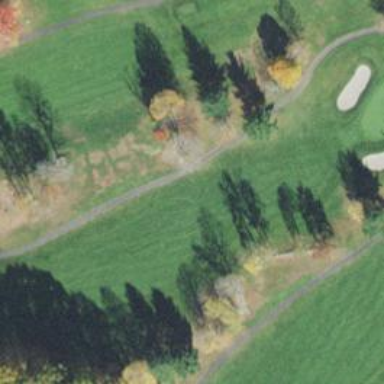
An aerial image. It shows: View of golf hole.